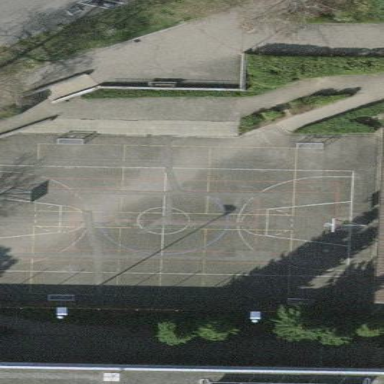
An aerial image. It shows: Multi-sport asphalt pitch suitable for basketball.